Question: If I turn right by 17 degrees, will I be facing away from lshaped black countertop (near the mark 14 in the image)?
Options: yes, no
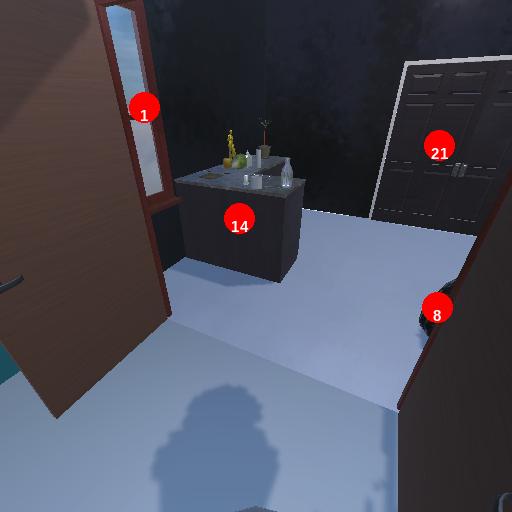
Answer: yes